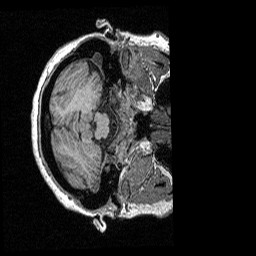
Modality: T1w
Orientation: axial
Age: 36
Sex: female
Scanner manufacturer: siemens
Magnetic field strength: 3 T
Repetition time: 2.3 s
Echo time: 0.00298 s